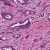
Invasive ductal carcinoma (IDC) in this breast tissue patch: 1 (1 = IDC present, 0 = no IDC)